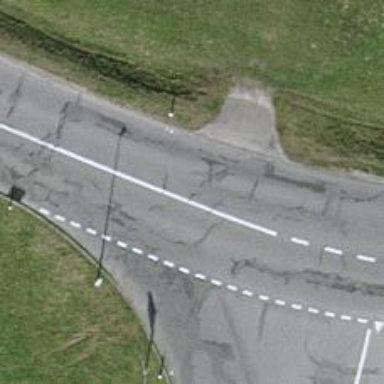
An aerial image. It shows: Tertiary road with asphalt surface designated for bus service.